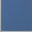
Piece: xx